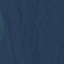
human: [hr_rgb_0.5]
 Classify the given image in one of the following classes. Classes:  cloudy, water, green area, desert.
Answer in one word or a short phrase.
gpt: water